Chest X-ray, AP view. Patient: 55 years old, sex M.
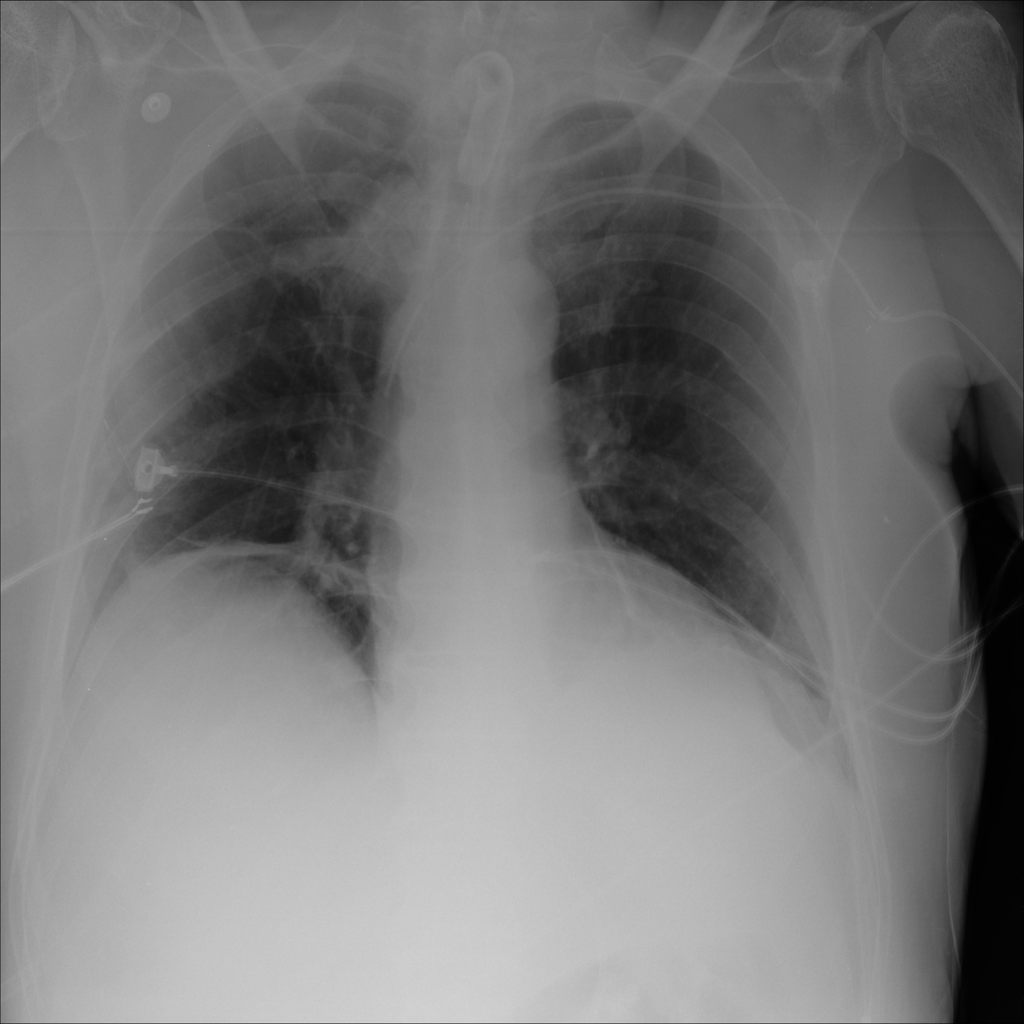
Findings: No Finding